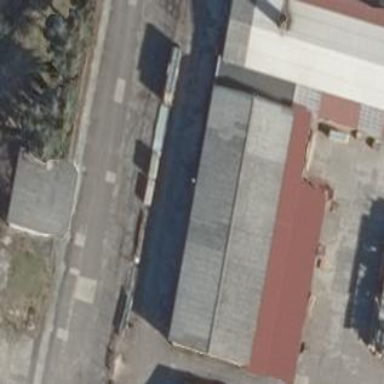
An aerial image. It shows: Part of building.